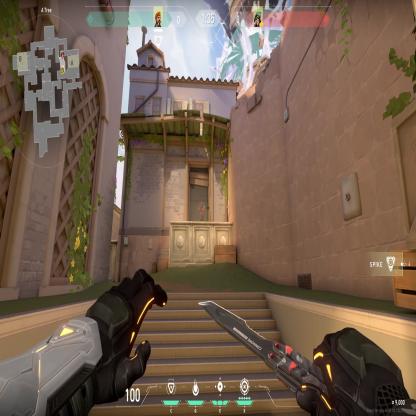
Label: enemy